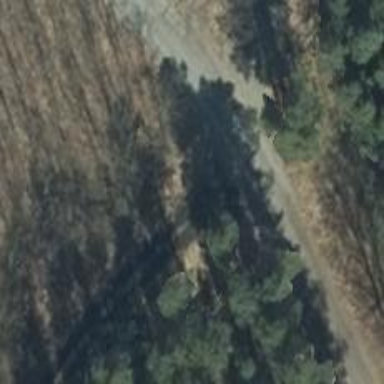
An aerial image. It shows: Dirt track road with grade 4 tracktype.